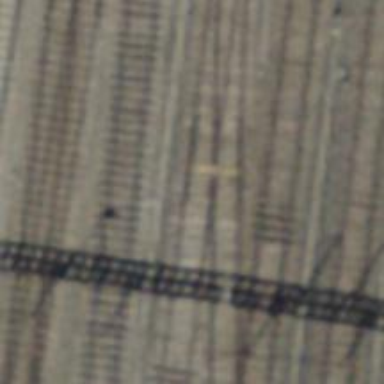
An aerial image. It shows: Single-track electrified railway yard with contact line electrification.